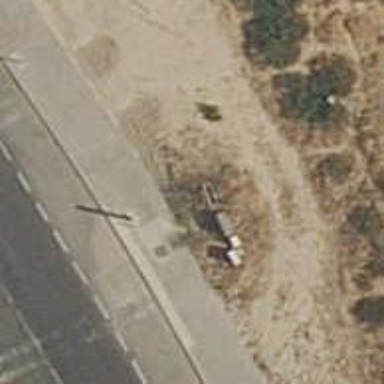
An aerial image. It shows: Bus stop with platform for public transport.